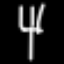
Label: fork